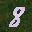
Label: 8